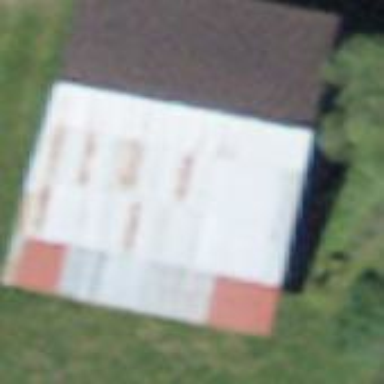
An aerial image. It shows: Barn.